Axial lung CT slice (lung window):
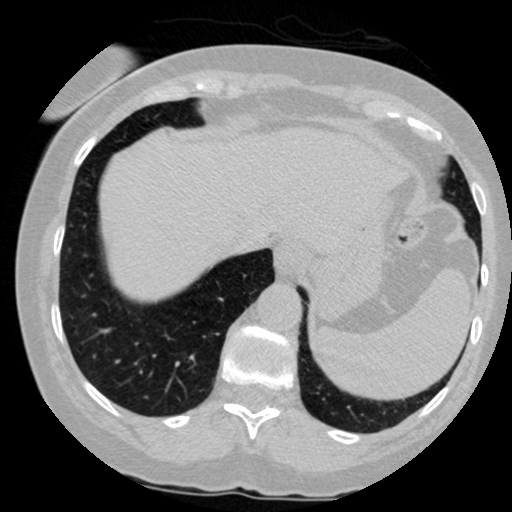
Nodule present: no